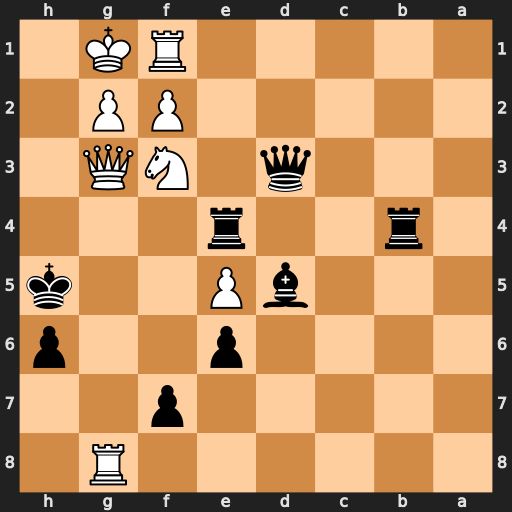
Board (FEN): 6R1/5p2/4p2p/3bP2k/1r2r3/3q1NQ1/5PP1/5RK1
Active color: b
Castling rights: -
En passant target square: -
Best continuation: Qxf1+ Kh2 Rh4+ Nxh4 Rxh4+